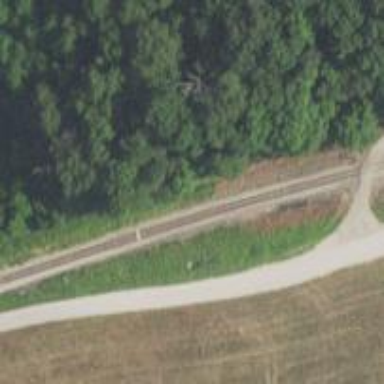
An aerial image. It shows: Railway track.